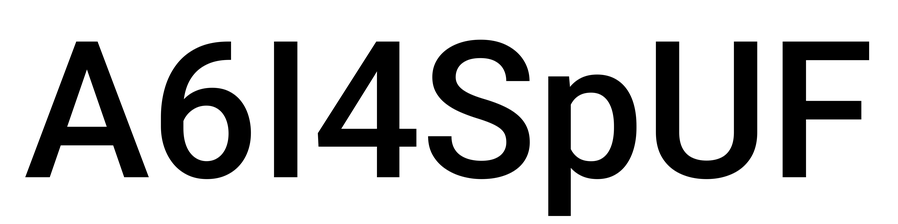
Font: Roboto_Medium